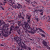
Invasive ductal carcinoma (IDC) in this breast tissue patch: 1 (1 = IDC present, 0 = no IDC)